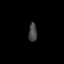
Tissue: lung
Cell type: Epithelial cells
Senescence score: 0.1748
Nuclear area (px): 152
Mean DAPI intensity: 69